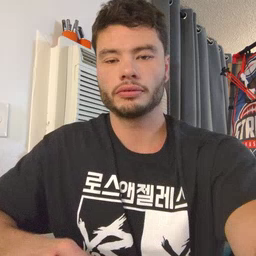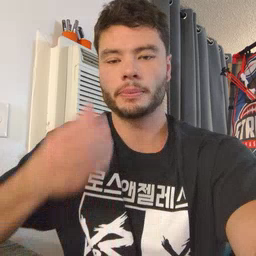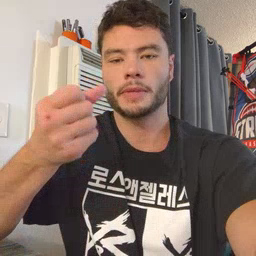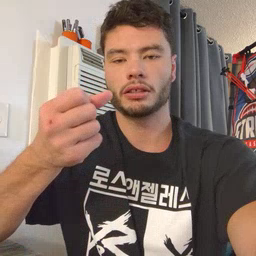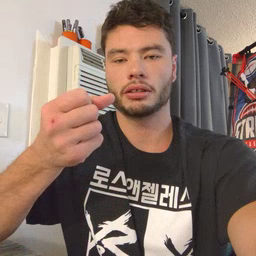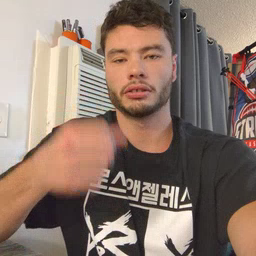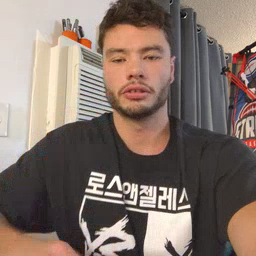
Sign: milk